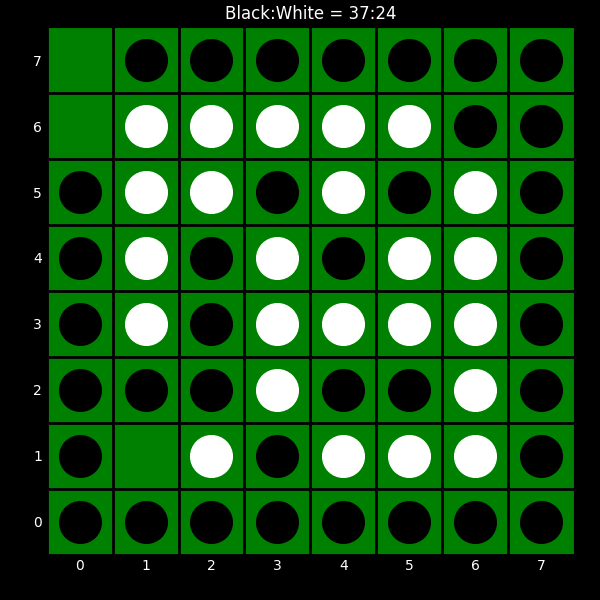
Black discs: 37
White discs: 24